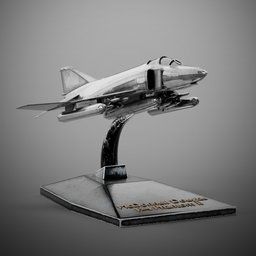
Label: decoration